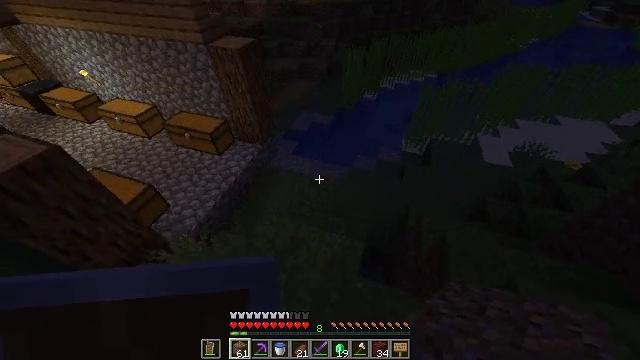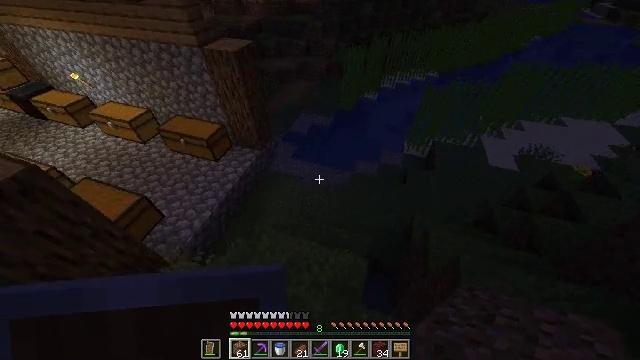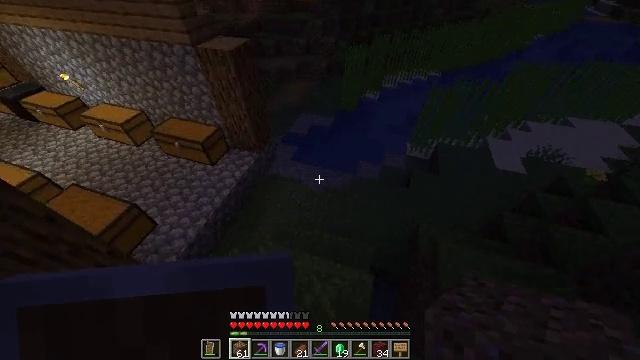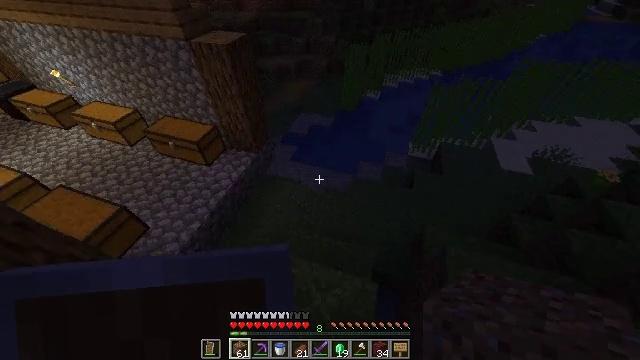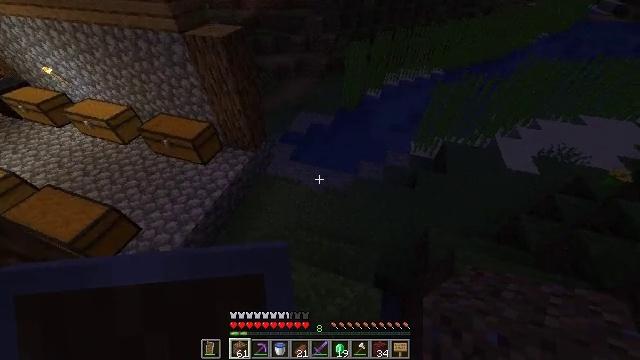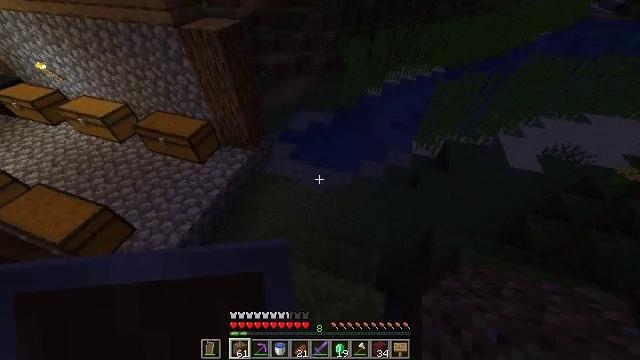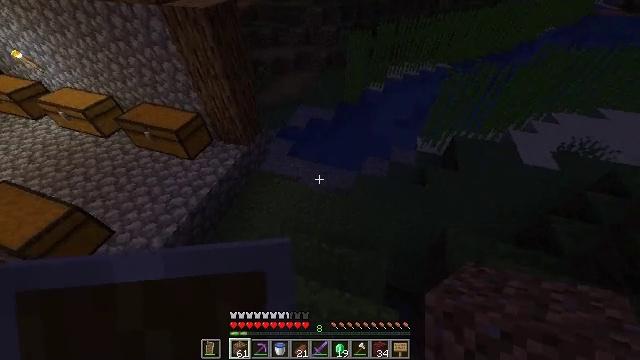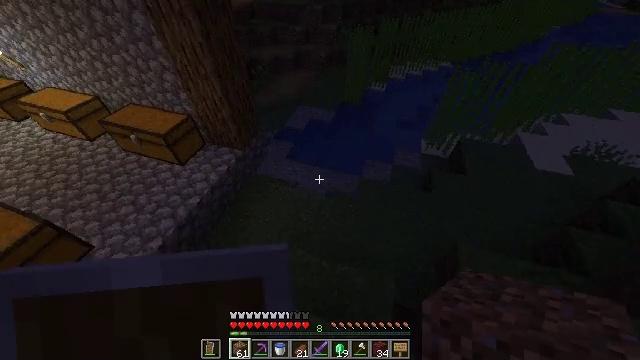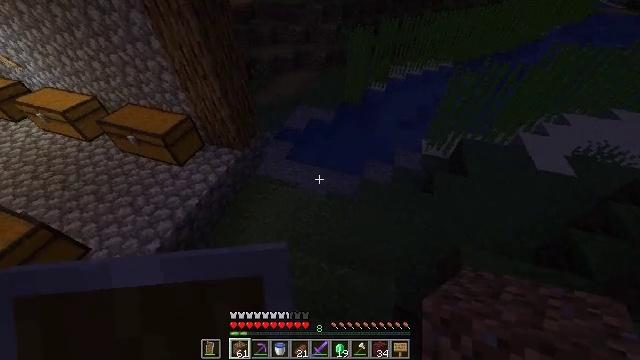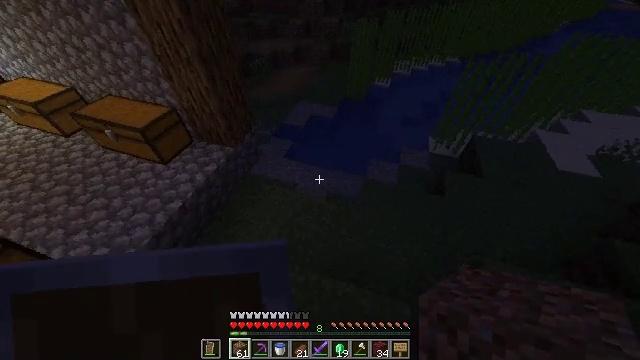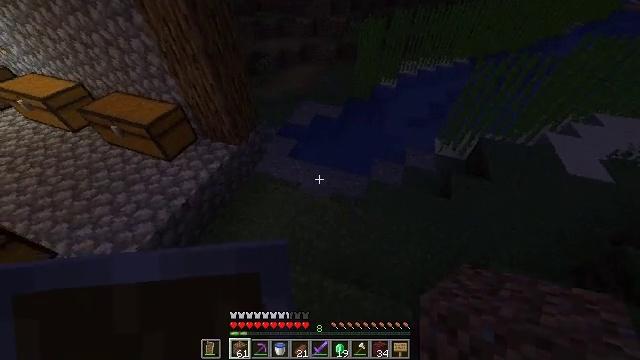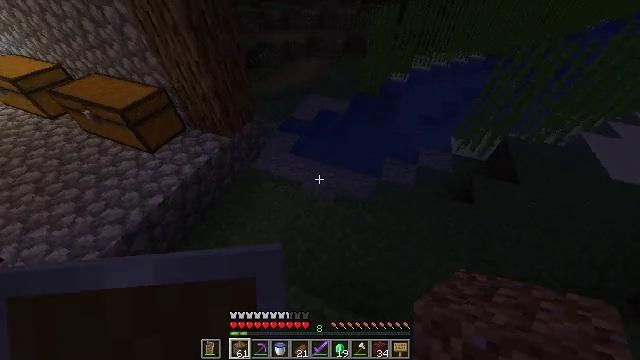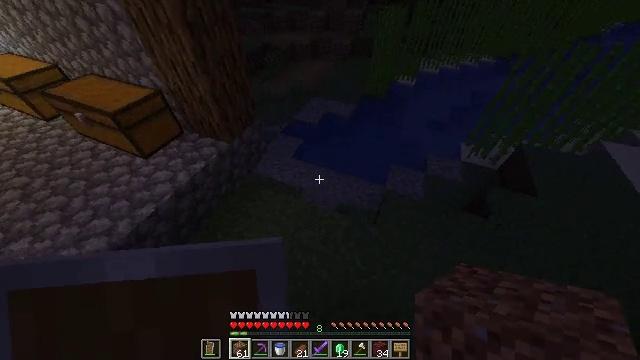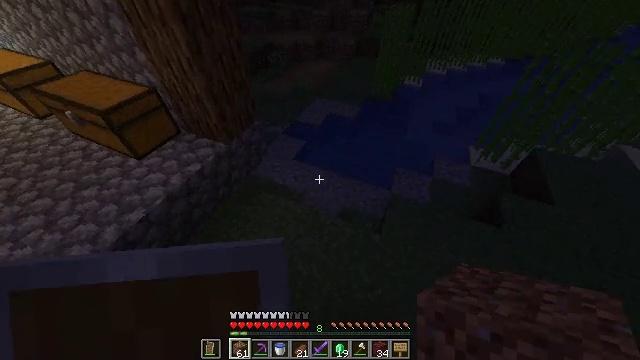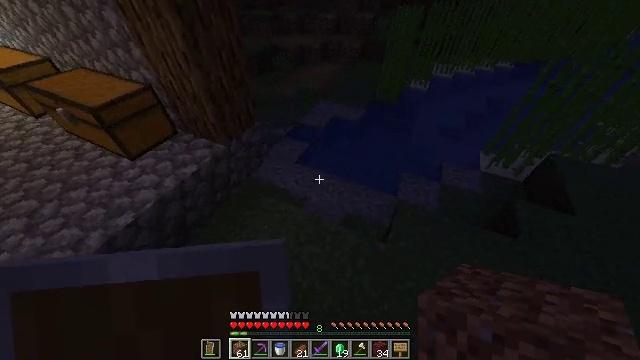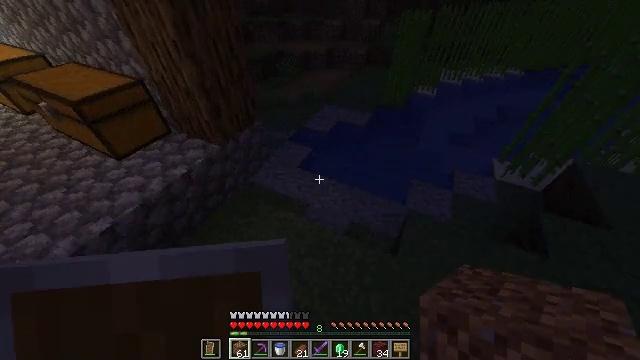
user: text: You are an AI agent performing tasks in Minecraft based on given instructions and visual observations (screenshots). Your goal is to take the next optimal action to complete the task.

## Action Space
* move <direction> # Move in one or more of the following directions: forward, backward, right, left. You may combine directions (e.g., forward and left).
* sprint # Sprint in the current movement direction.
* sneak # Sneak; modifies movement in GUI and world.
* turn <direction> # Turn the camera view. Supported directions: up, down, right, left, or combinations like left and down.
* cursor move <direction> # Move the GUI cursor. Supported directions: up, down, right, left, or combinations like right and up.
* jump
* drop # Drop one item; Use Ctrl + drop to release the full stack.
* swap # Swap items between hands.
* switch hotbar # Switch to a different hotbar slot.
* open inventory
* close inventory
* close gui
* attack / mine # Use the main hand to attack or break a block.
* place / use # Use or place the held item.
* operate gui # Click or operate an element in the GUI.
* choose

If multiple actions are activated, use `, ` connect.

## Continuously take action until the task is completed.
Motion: motion action
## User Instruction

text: Attack bamboo to gather it.
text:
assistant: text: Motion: move forward
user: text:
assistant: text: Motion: move forward
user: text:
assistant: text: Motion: move forward
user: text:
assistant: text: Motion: move forward
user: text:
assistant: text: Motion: move forward
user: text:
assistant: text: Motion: move forward
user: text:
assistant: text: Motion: move forward
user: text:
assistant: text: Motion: move forward
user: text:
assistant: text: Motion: move forward
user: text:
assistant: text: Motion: move forward, turn left
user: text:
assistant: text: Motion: move forward, turn left
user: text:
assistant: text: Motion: move forward, turn left
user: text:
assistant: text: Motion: move forward, turn left
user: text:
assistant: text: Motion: move forward, turn left and up
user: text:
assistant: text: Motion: move forward, turn left and up
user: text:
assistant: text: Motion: move forward, turn left and up
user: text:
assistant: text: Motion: move forward, turn left and up
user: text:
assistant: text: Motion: move forward, turn left and up
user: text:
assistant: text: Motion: move forward, turn left and up
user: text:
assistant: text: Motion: move forward, turn up
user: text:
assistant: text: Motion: move forward, turn left and up
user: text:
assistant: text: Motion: move forward, turn up
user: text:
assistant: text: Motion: move forward
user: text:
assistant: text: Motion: move forward
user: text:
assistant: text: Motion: move forward
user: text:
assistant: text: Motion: move forward
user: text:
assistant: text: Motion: move forward, turn left and up
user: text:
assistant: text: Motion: move forward, turn left
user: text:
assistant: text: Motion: move forward, turn left and up
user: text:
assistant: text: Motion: move forward, turn left and up